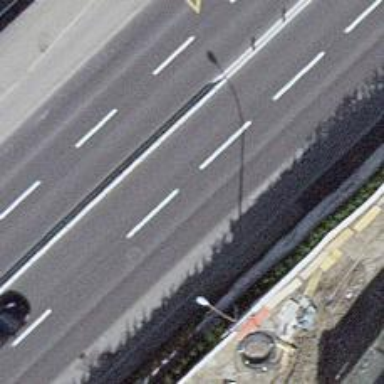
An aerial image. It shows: Primary road with asphalt surface. It has sidewalks on both sides and cycle track.